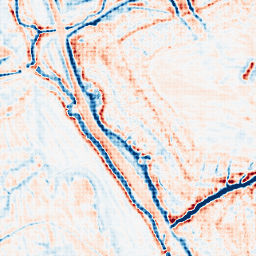
Category: edge_preserving
Decomposition family: bilateral
Decomposition parameters: d: 15
sigma_color: 100
sigma_space: 75
Upsampling method: sinc_hamming
Upsampling parameters: scale: 8
kernel_size: 8
Upsampling scale: 8